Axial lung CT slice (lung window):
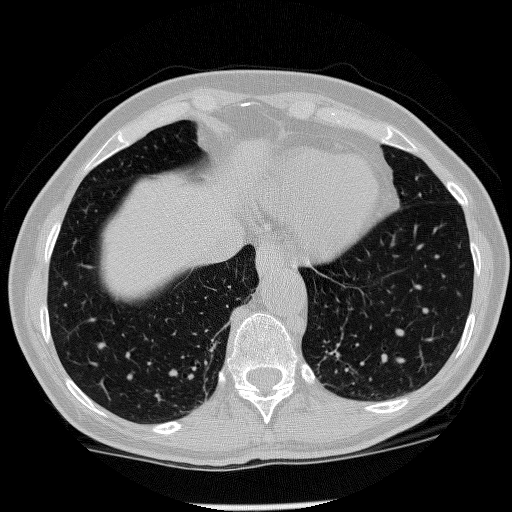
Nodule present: no